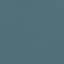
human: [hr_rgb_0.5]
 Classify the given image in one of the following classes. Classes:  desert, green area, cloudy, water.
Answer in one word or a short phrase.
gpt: water